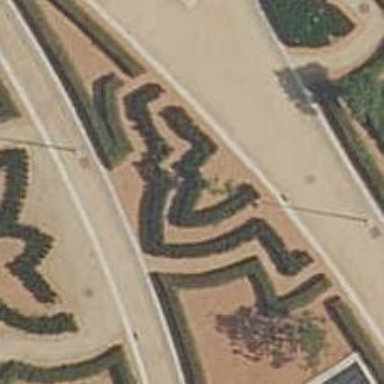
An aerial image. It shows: Hedge acting as barrier.